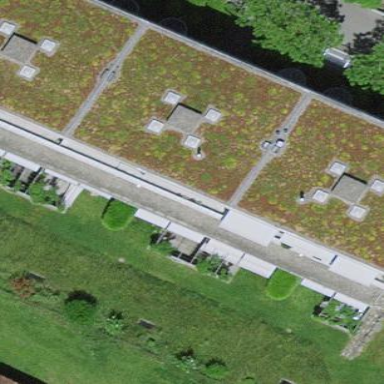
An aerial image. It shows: Apartment building with flat roof.